Question: I have data in column A in worksheet called "Summary". Some months it has 50 rows while other times it is 500 rows.
I have a template sheet called "Template". I would like to create a copy of "Template" sheet, name it after each row from Summary (so a loop), and then place the row cell data in cell A1 of the sheet. Finally back in Summary sheet I would like to create a hyperlink in my row pointing to the sheet.
Here is an image of what I would like it to look like:

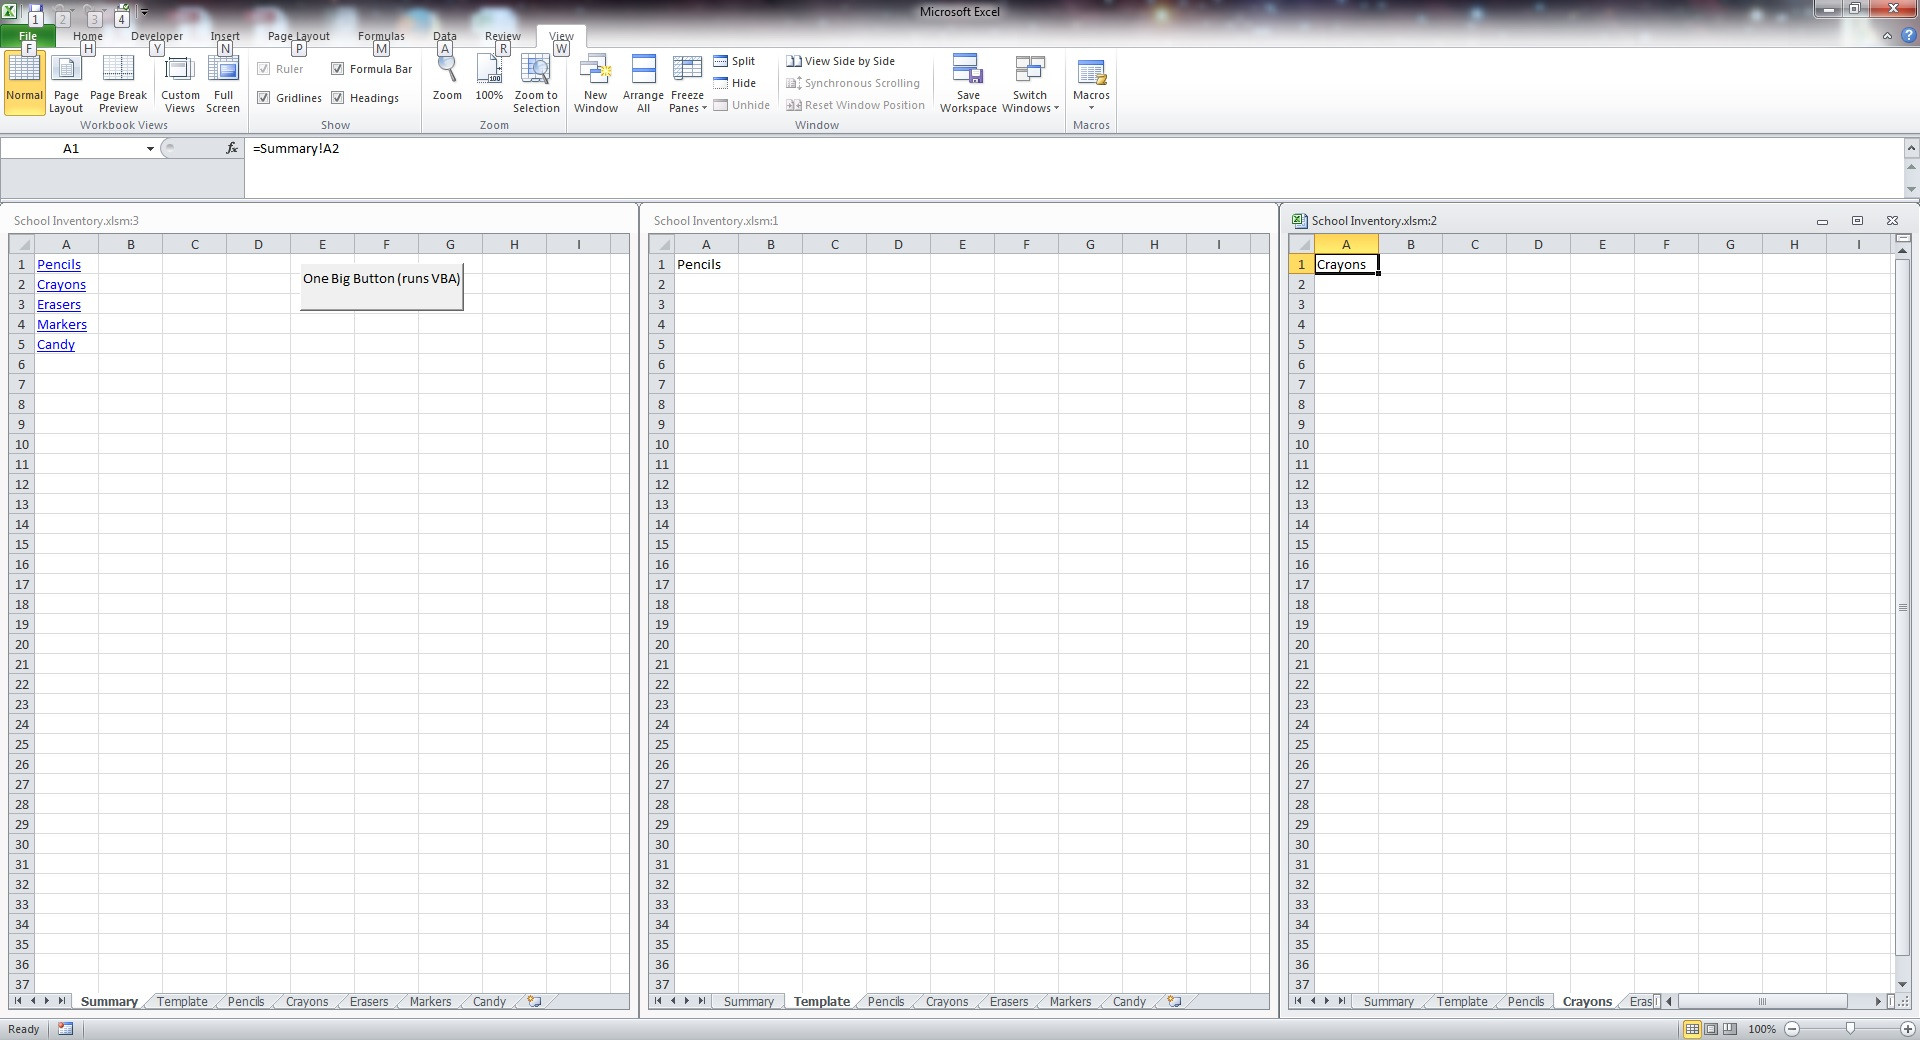
Answer: After some toying around in Excel I believe this will suit your needs. Simply place into a new module and execute.
'''
Sub CreateLinkedSheets()
Dim rngCreateSheets As Range
Dim oCell As Range
Dim oTemplate As Worksheet
Dim oSummary As Worksheet
Dim oDest As Worksheet
Set oTemplate = Worksheets("Template")
Set oSummary = Worksheets("Summary")
Set rngCreateSheets = Worksheets("Summary").Range("A1", Range("A1").End(xlDown))
'Above line assumes NO blank cells in your list of school supplies
For Each oCell In rngCreateSheets.Cells
oTemplate.Copy After:=Worksheets(Sheets.Count)
Set oDest = ActiveSheet
oDest.Name = oCell.Value
oDest.Range("A1").Value = oCell.Value
oSummary.Hyperlinks.Add Anchor:=oCell, Address:="", SubAddress:= _
oDest.Name & "!A1", TextToDisplay:=oDest.Name
Next oCell
End Sub
'''
I do stand by my original comment of using the <URL> first to examine the code output and then adapting it to your needs. That's what I did to get the code for adding the hyperlink, for example.
For this code to work, your worksheets must be named "Summary" and "Template" (as in your picture) and , that is to say you cannot leave any blank cells in the list. If you do the line 'Set rngCreateSheets = Worksheets("Summary").Range("A1", Range("A1").End(xlDown))' won't set the range properly and you'll be missing items.